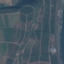
Label: PermanentCrop